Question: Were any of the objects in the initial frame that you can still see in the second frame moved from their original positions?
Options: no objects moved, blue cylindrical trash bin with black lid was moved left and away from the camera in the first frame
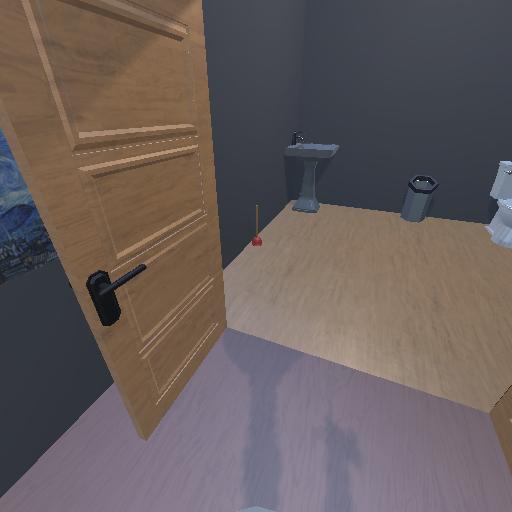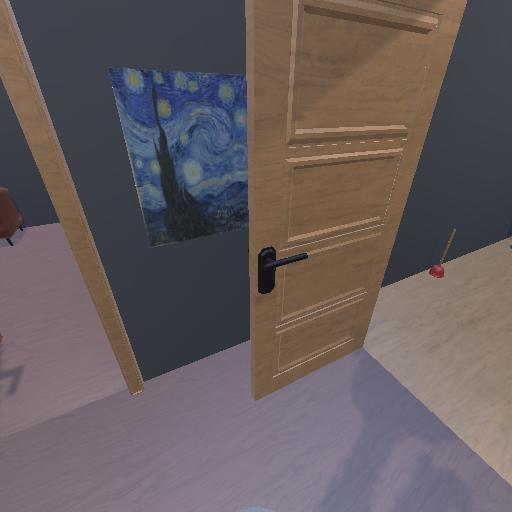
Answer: no objects moved